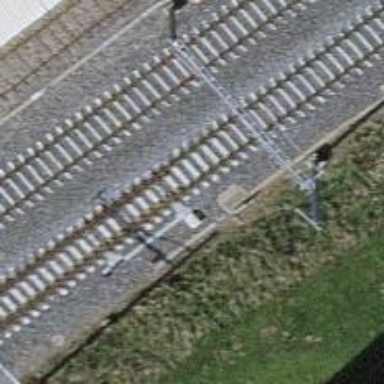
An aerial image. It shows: Railway switch.